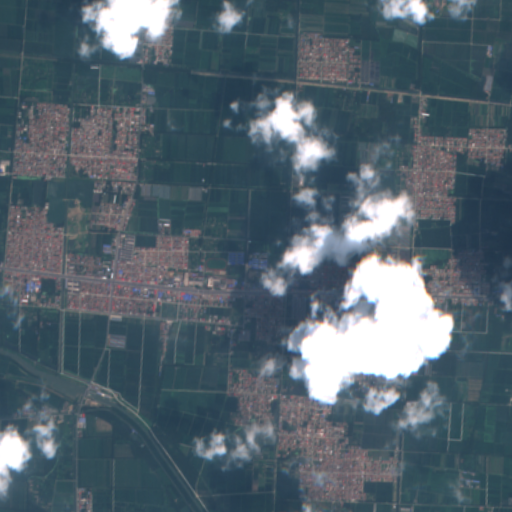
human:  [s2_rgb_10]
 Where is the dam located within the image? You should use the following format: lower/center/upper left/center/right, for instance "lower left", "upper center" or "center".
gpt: The dam is located in the lower left of the image.
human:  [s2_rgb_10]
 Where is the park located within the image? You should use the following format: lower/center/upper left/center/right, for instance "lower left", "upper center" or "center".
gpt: The park is located in the center of the image.
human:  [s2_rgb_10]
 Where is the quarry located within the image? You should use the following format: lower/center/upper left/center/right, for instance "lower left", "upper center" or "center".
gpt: There is no quarry in the image.